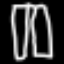
Label: pants